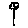
Label: flower